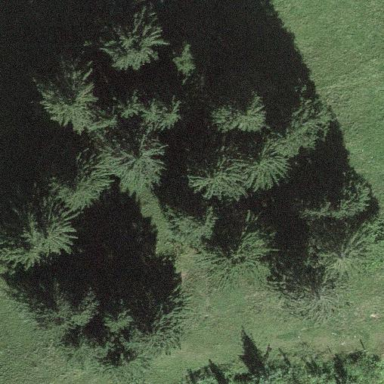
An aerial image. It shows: Beautiful woodland area.